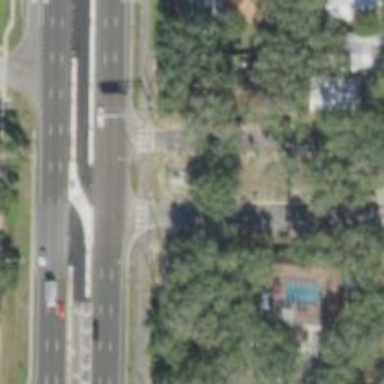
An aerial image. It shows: Marked road crossing.